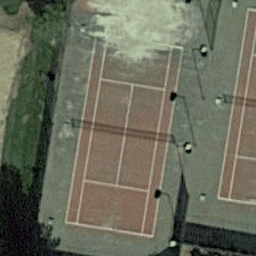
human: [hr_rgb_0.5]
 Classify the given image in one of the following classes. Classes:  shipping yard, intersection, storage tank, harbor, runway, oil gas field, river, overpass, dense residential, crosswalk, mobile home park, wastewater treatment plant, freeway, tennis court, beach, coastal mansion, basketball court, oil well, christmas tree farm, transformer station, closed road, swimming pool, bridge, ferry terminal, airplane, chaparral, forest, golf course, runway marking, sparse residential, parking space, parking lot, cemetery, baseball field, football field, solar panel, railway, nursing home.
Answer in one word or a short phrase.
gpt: tennis court